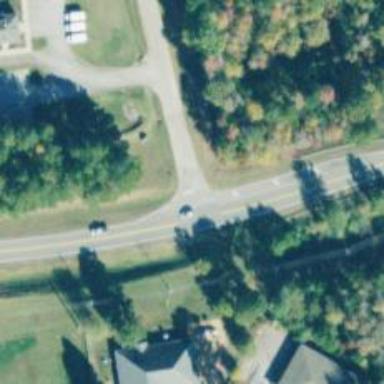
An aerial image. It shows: Road with stop sign.